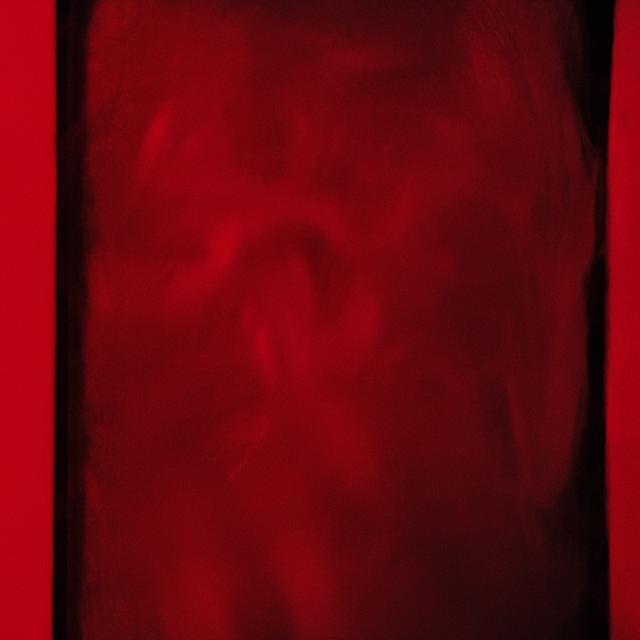
Canine fungal skin infection — characterized by alopecia, scaling, crusting, and circular lesions. Common agents include Malassezia and Candida species.